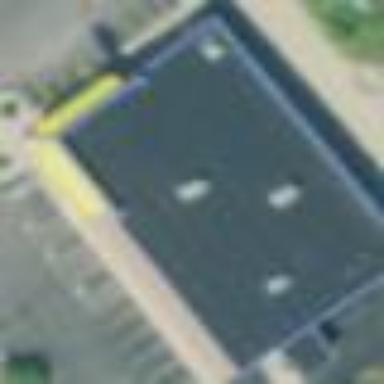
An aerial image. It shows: Variety store located inside building.